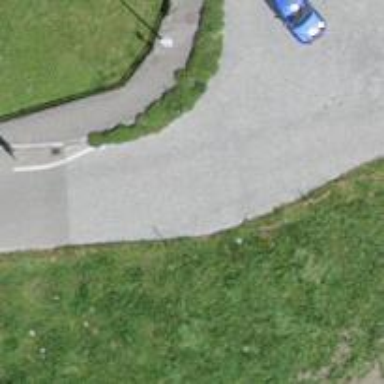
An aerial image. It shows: Unclassified road with paving stones surface.